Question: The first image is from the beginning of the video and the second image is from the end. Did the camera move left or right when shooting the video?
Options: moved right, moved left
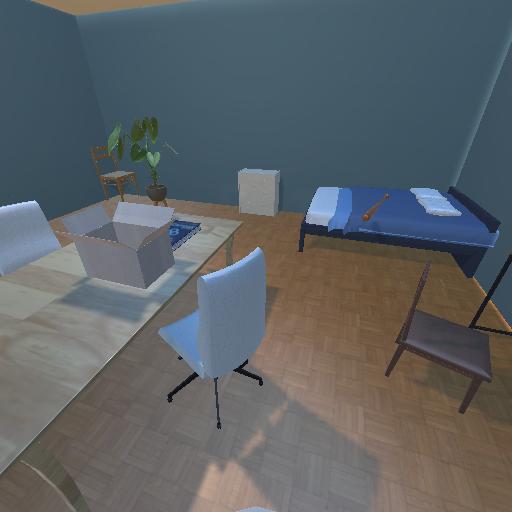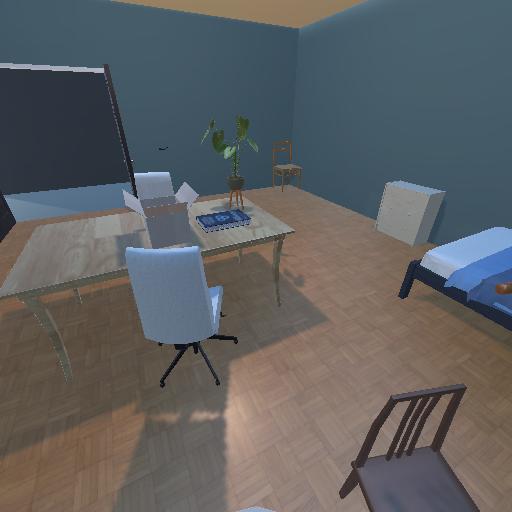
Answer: moved right